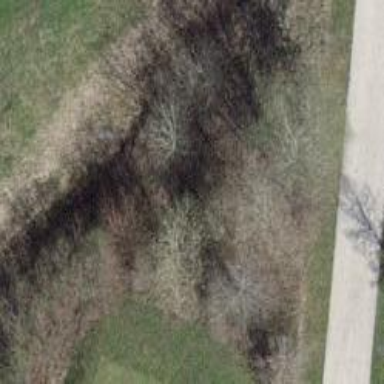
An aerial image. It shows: Hedge acting as barrier.